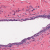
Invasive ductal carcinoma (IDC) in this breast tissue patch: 0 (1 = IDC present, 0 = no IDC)